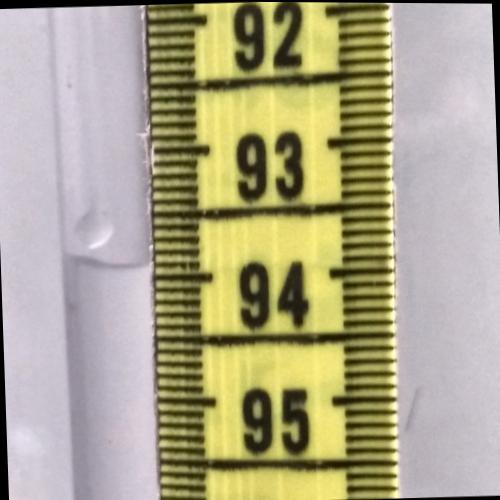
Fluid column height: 93.9 cm